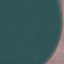
Label: AnnualCrop